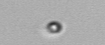
Label: nanoplankton_mix